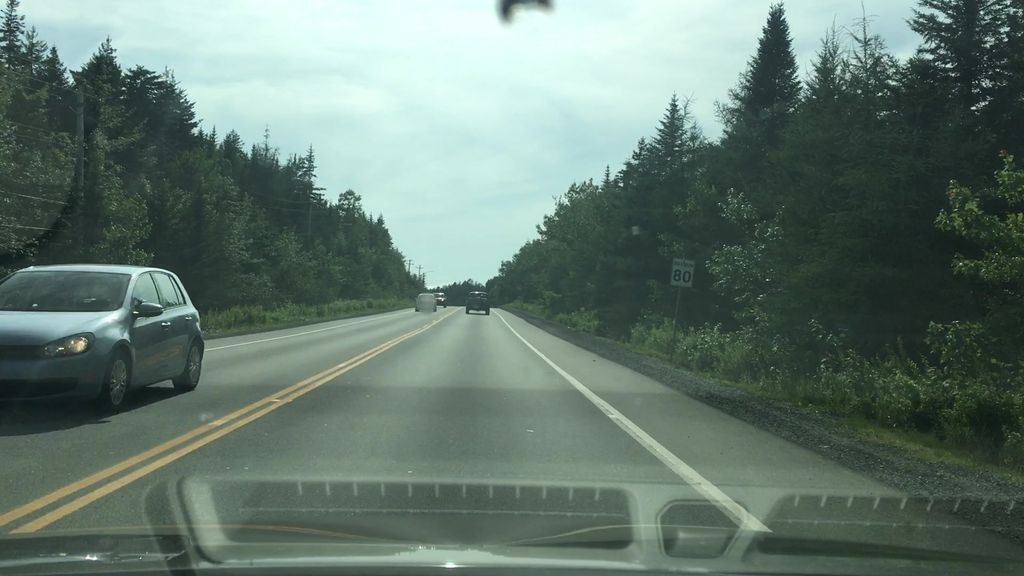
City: halifax